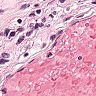
Metastatic tissue present: yes